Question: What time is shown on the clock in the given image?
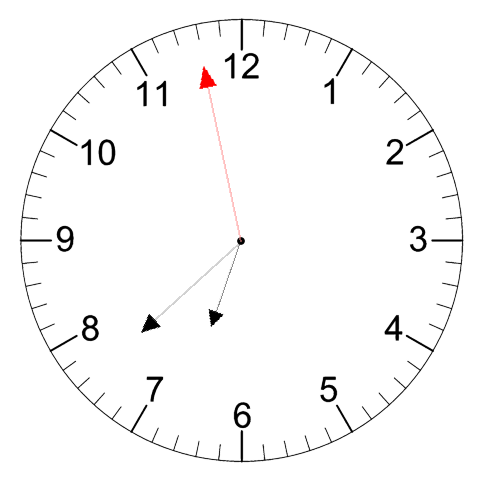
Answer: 06:37:58